При охлаждении одного моля гелия от начальной температуры $T_{0}$ до некоторой конечной температуры $T_{x}$ в процессе с теплоемкостью $C$, прямо пропорциональной температуре $T$, газ совершил работу, равную нулю. В самом начале процесса охлаждения давление газа изменялось прямо пропорционально его объёму.
Найдите величину положительной работы газа в данном процессе и отношение $T_{x} / T_{0}$.
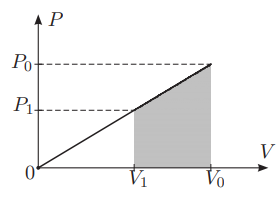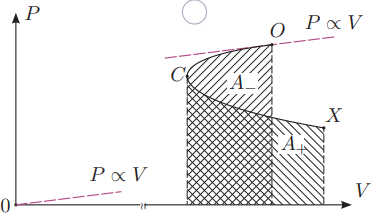
Решение: Согласно первому закону термодинамики $Q=\Delta U+A$. Работу газа на начальном этапе охлаждения найдём, вычислив площадь под графиком (см. рисунок): $$ A=-\frac{1}{2}\left(P_{0} V_{0}-P_{1} V_{1}\right)=-\frac{1}{2}\left(R T_{0}-R T_{1}\right)=\frac{R}{2} \Delta T. $$ Здесь $\Delta T$ — изменение температуры газа на рассматриваемом участке процесса, которое считаем бесконечно малым.  Отсюда находим теплоемкость в начале процесса охлаждения: $$ C=\frac{\delta Q}{\Delta T}=\frac{\Delta U+\delta A}{\Delta T}=C_{V}+\frac{R}{2}=2 R. $$ Следовательно, теплоемкость газа в рассматриваемом процессе $$ C=2 R \frac{T}{T_{0}}. \quad (1) $$ Газ будет совершать отрицательную работу до тех пор, пока его объем не достигнет минимального в данном процессе значения (точка $C$ на рисунке ниже).  Вблизи этой точки $\Delta V / \Delta T=0$, а значит теплоемкость $$ C=C_{V}+P \frac{\Delta V}{\Delta T}=C_{V}=\frac{3}{2} R. \quad (2) $$ Приравняв $(1)$ к $(2)$, найдём соответствующее минимуму объема значение температуры $T_{c}$ : $$ T_{c}=\frac{3}{4} T_{0}. $$ Так как суммарная работа газа равна нулю, то положительная работа $A_{+}$ (площадь под участком $C X$ графика) равна по модулю отрицательной работе $A_{-}$ (площади под участком $O C$ графика). Найдём $A_{-}$, воспользовавшись первым законом термодинамики: $Q_{O C}=\Delta U+A_{-}$, где $Q_{O C}$ — тепло, полученное газом на участке $O C$. Его значение найдём как площадь под графиком $C(T)$. Поскольку график линейный, то $$ Q_{O C}=-\frac{2 R}{T_{0}} \frac{T_{0}^{2}-T_{c}^{2}}{2}=-\frac{7}{16} R T_{0}. $$ Изменение внутренней энергии на участке $O C$: $$ \Delta U=U_{c}-U_{0}=C_{V}\left(T_{c}-T_{0}\right)=-\frac{3}{8} R T_{0}, $$ откуда $A_{-}=Q_{O C}-\Delta U=-\frac{R T_{0}}{16}$. Искомая работа $A_{+}=-A_{-}=\frac{R T_{0}}{16}$. Найдём температуру $T_{x}$, при достижении которой работа $A=Q-\Delta U$ становится равной нулю: $$ A=\frac{2 R}{T_{0}} \frac{T_{x}^{2}-T_{0}^{2}}{2}-C_{V}\left(T_{x}-T_{0}\right)=\frac{R}{T_{0}}\left(T_{x}-T_{0}\right)\left(T_{x}+T_{0}-\frac{3}{2} T_{0}\right)=0, $$ откуда $T_{x} / T_{0}=1 / 2$.
Ответ: $$ A_{+}=\frac{R T_{0}}{16}. $$
Темы:
T, Термодинамика, Теплоемкость, Всероссийские, Работа, Температура